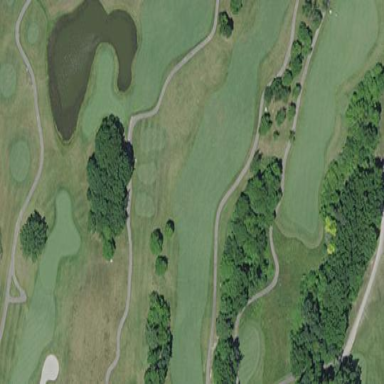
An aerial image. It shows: Golf fairway surrounded by grass.